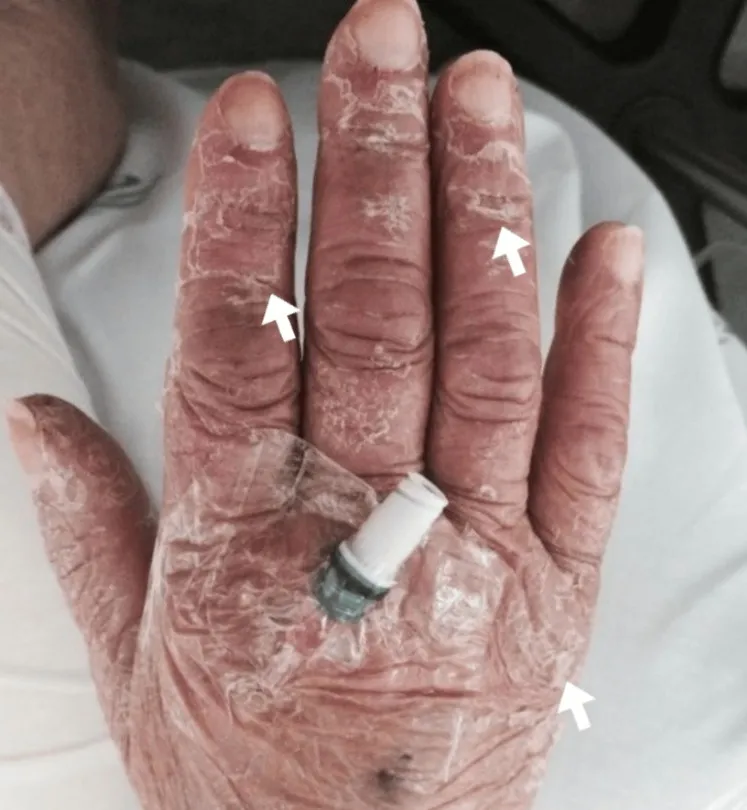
Dorsal surface of the patient's right hand showing desquamative lesions.
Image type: medical_photograph (skin_photograph)